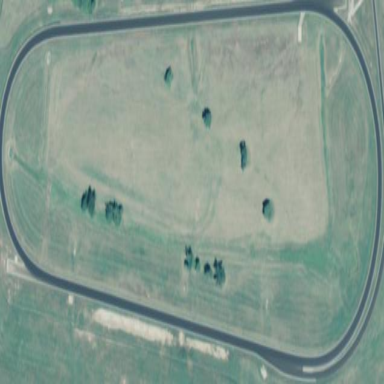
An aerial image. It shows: Track on leisure land used for horse racing.